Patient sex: F
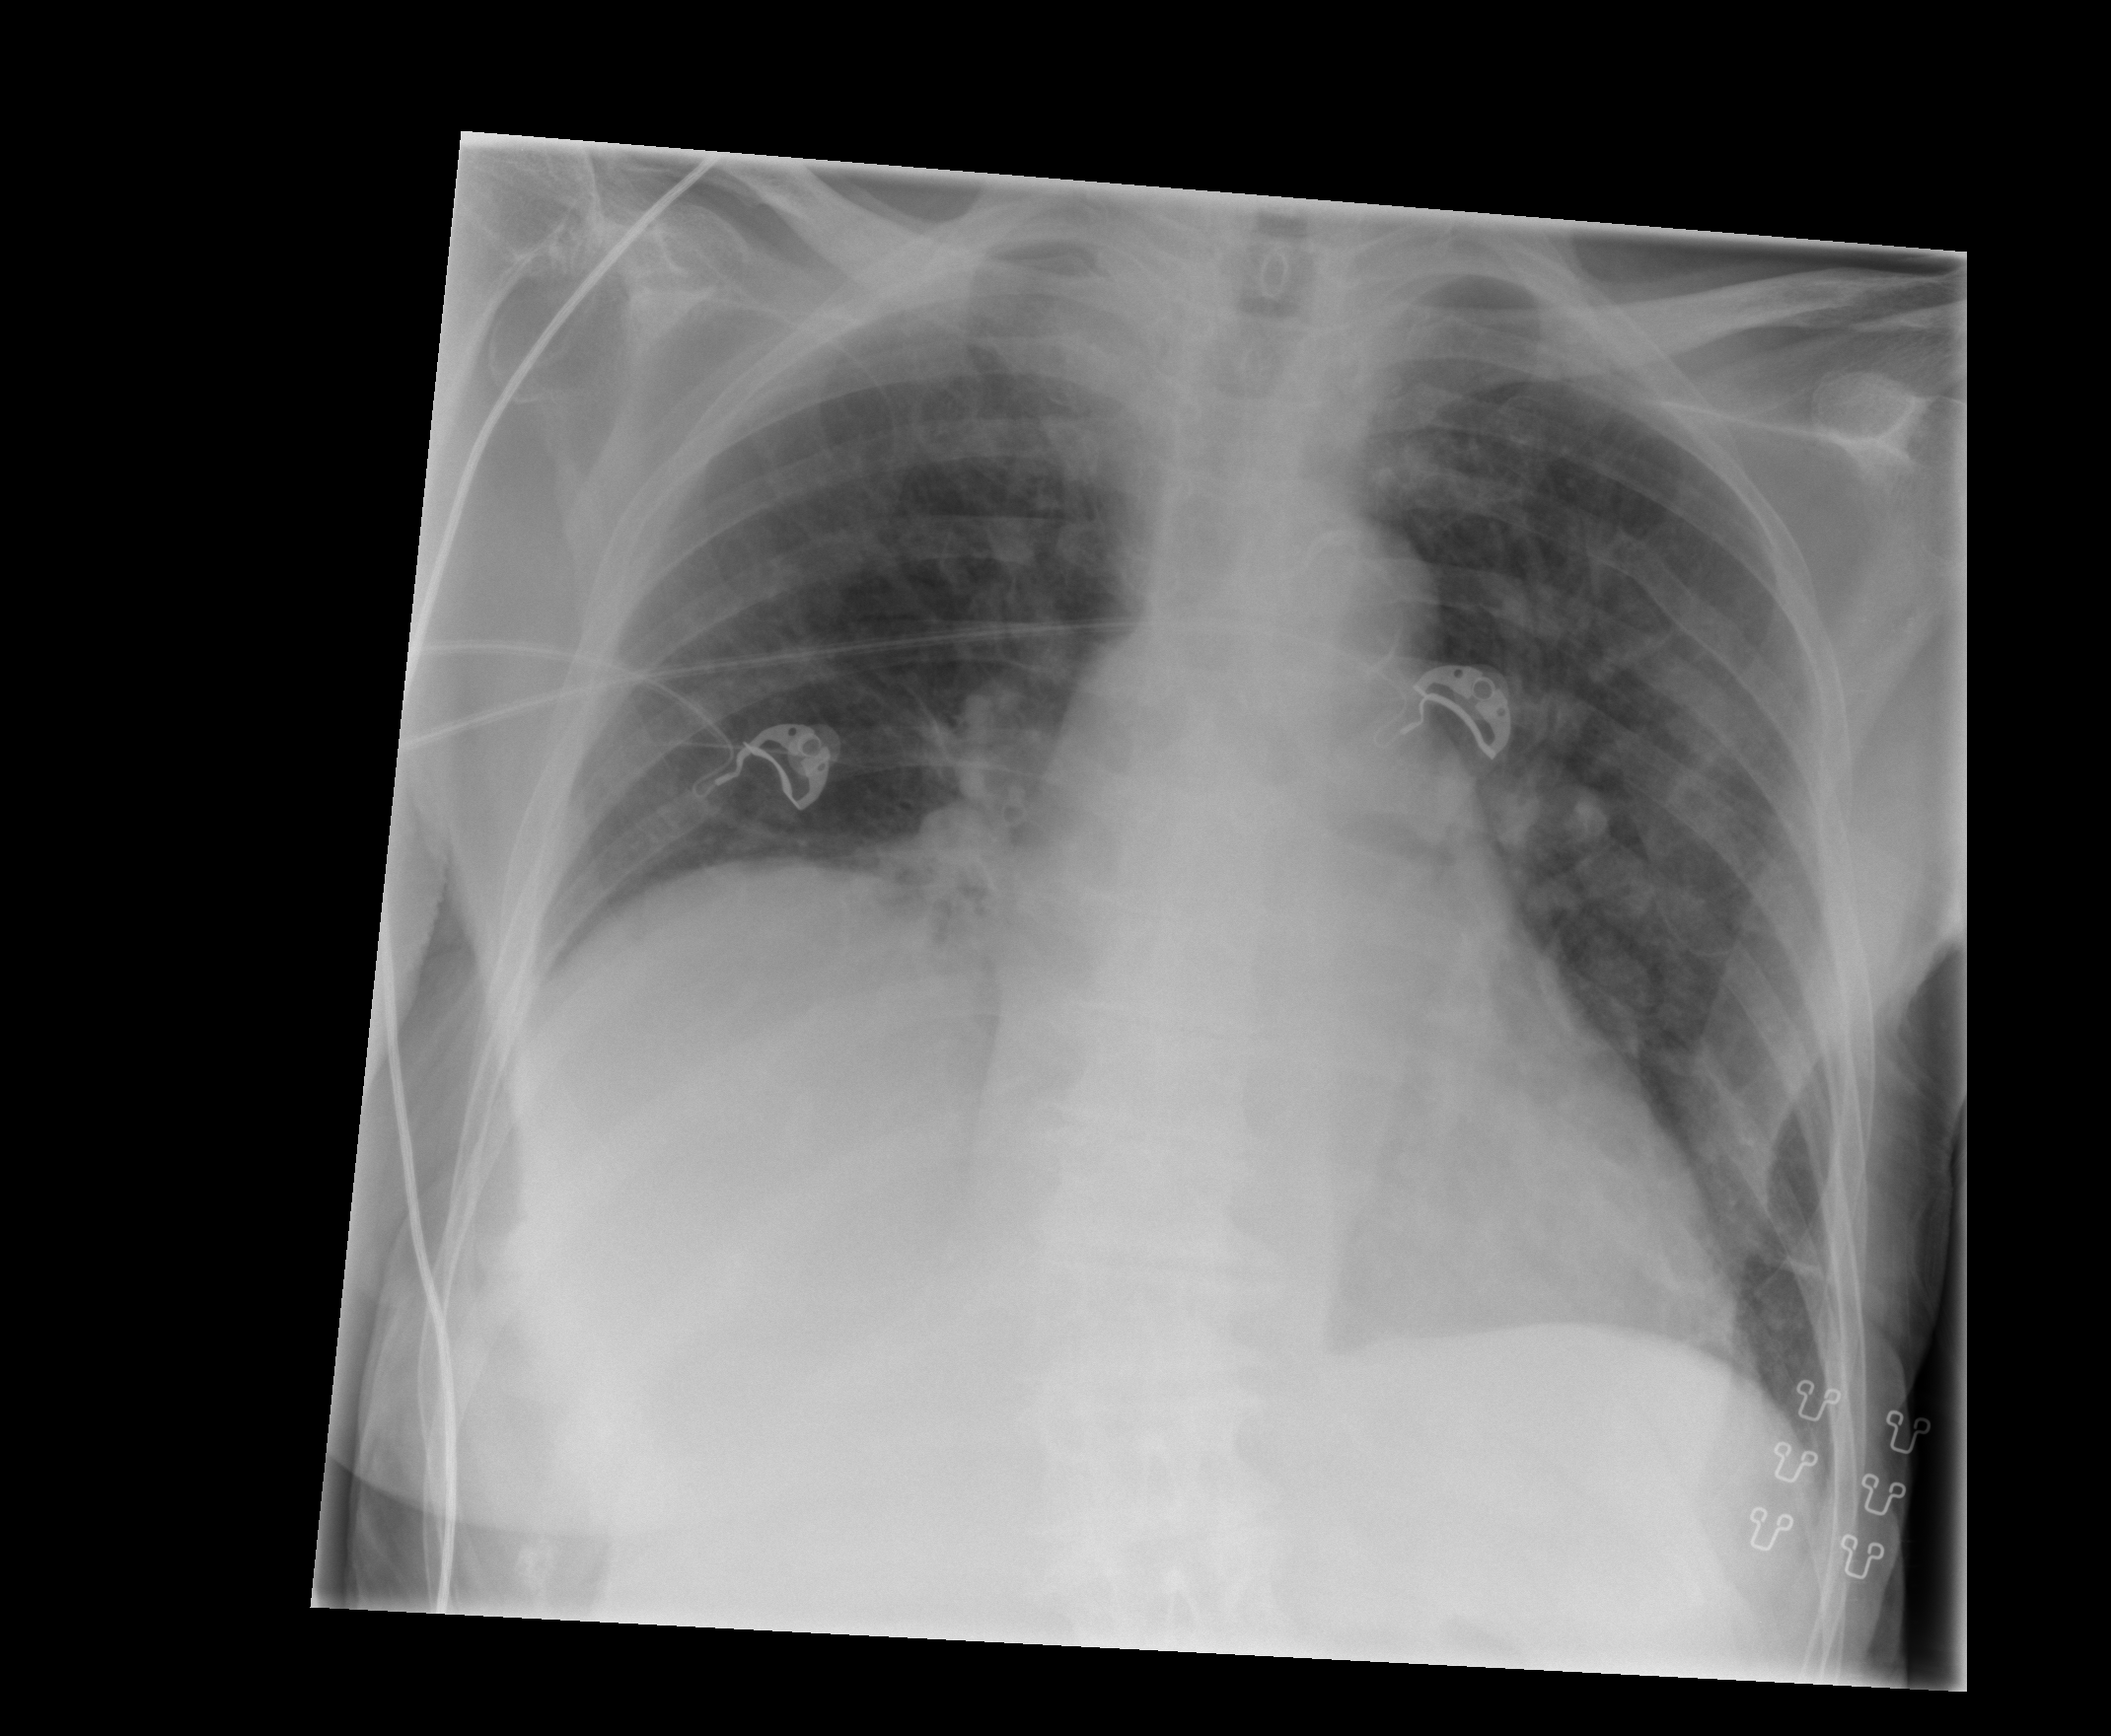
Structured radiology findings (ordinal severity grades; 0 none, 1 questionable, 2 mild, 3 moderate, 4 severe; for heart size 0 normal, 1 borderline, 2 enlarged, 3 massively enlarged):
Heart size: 1
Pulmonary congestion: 2
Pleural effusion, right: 0
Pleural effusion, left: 0
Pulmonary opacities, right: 0
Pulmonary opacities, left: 2
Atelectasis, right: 0
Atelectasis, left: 0